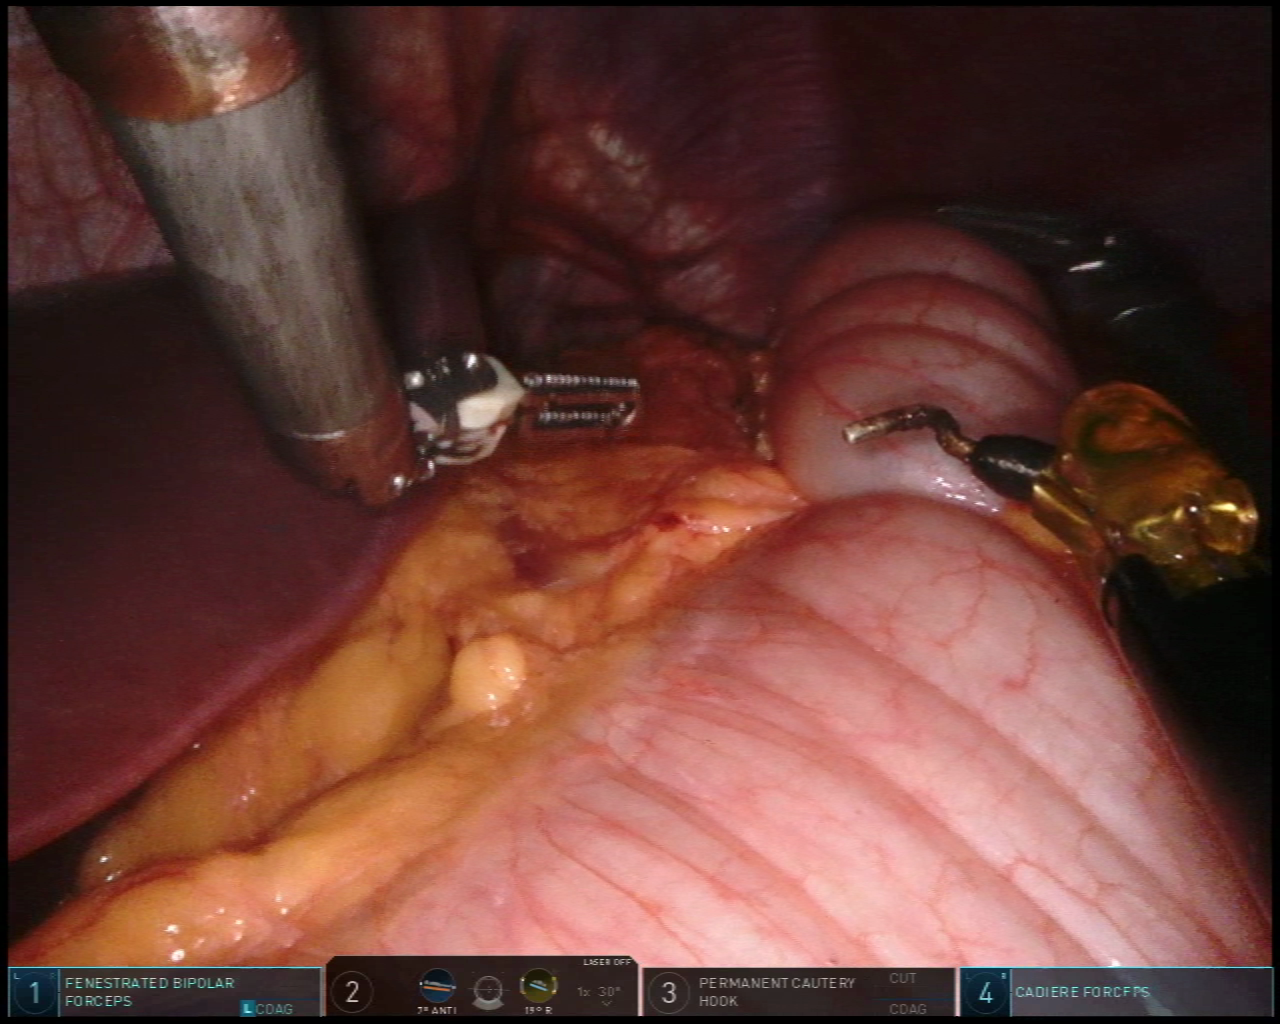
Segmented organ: liver
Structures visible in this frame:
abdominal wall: yes
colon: yes
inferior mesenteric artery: no
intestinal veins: no
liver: yes
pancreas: no
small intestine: no
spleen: no
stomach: no
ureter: no
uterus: no
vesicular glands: no